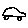
Label: car